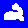
Digit: 2